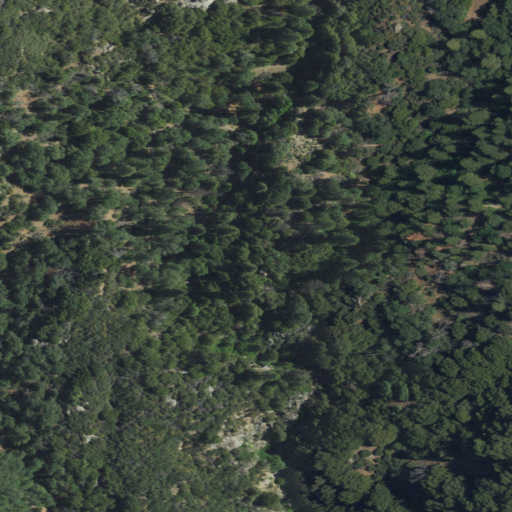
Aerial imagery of mountain in California named Hole in the Mountain containing evergreen forest, shrub, mixed forest, and deciduous forest